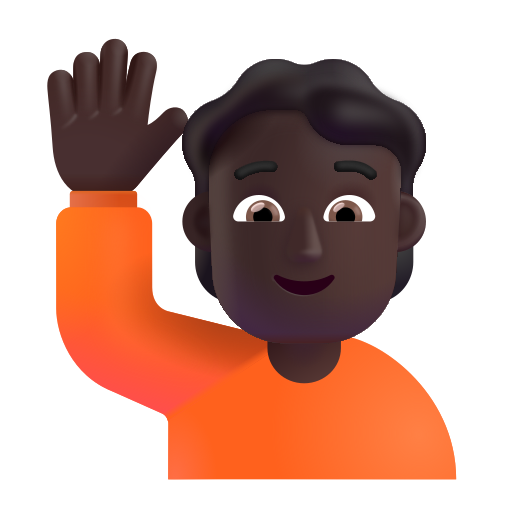
person raising hand color dark